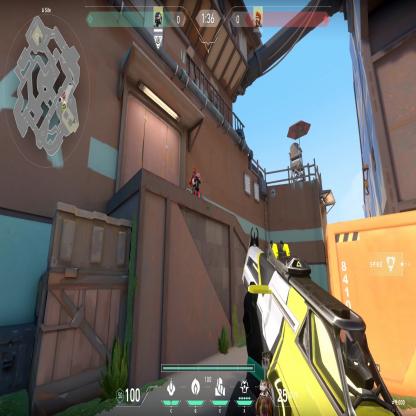
Label: enemy